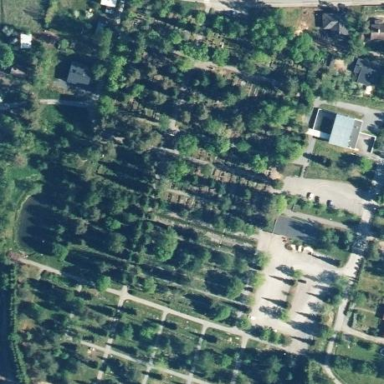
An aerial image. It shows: Cemetery.